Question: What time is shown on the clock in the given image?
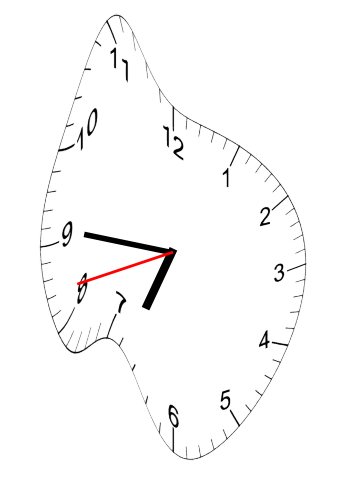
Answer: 06:45:42